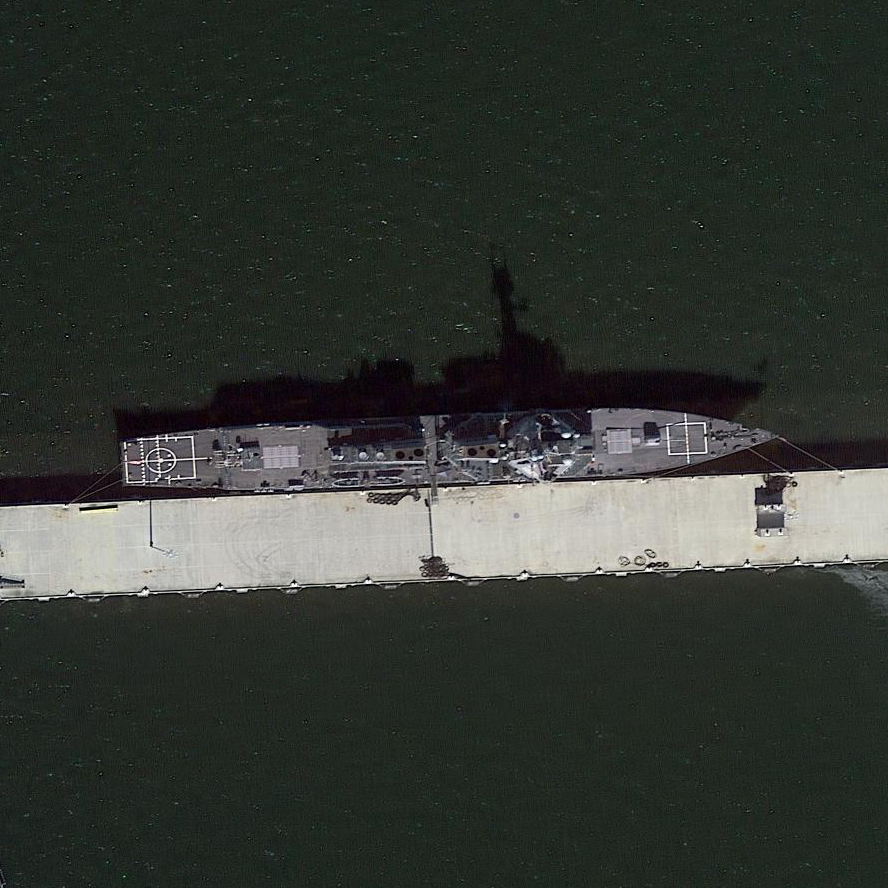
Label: destroyer